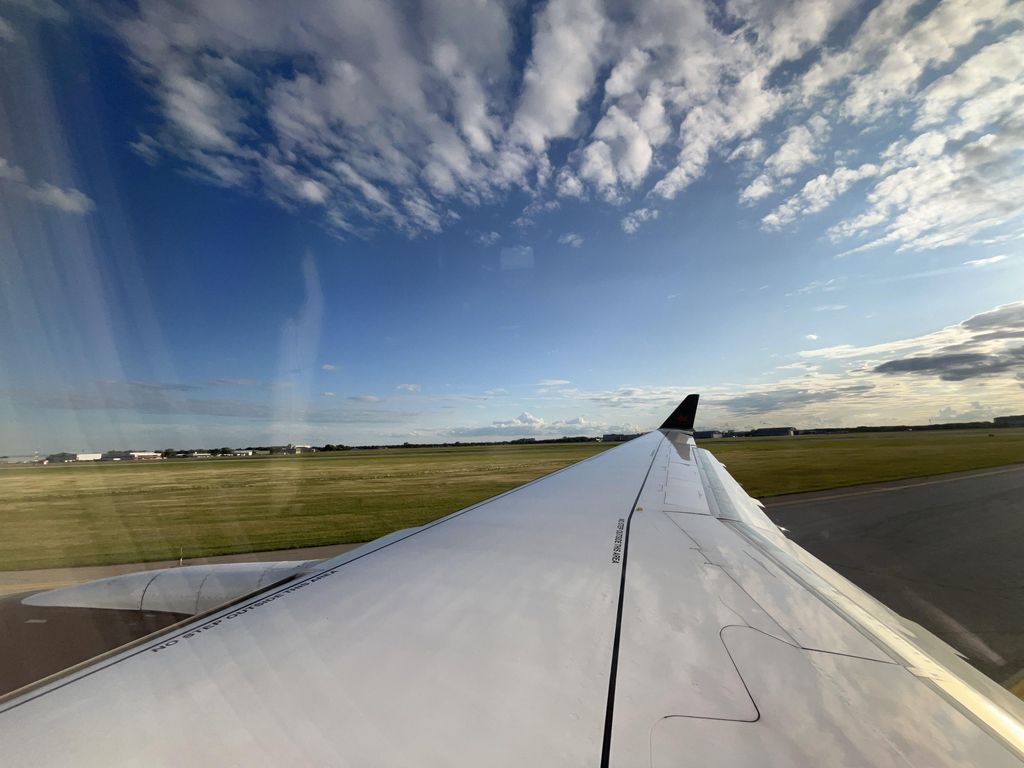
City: winnipeg